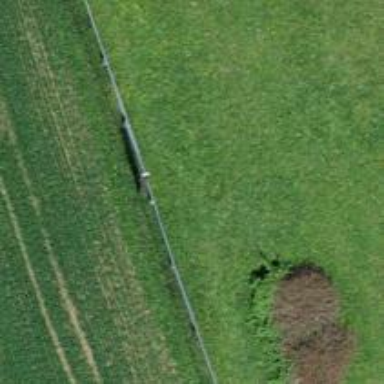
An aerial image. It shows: Power pole.